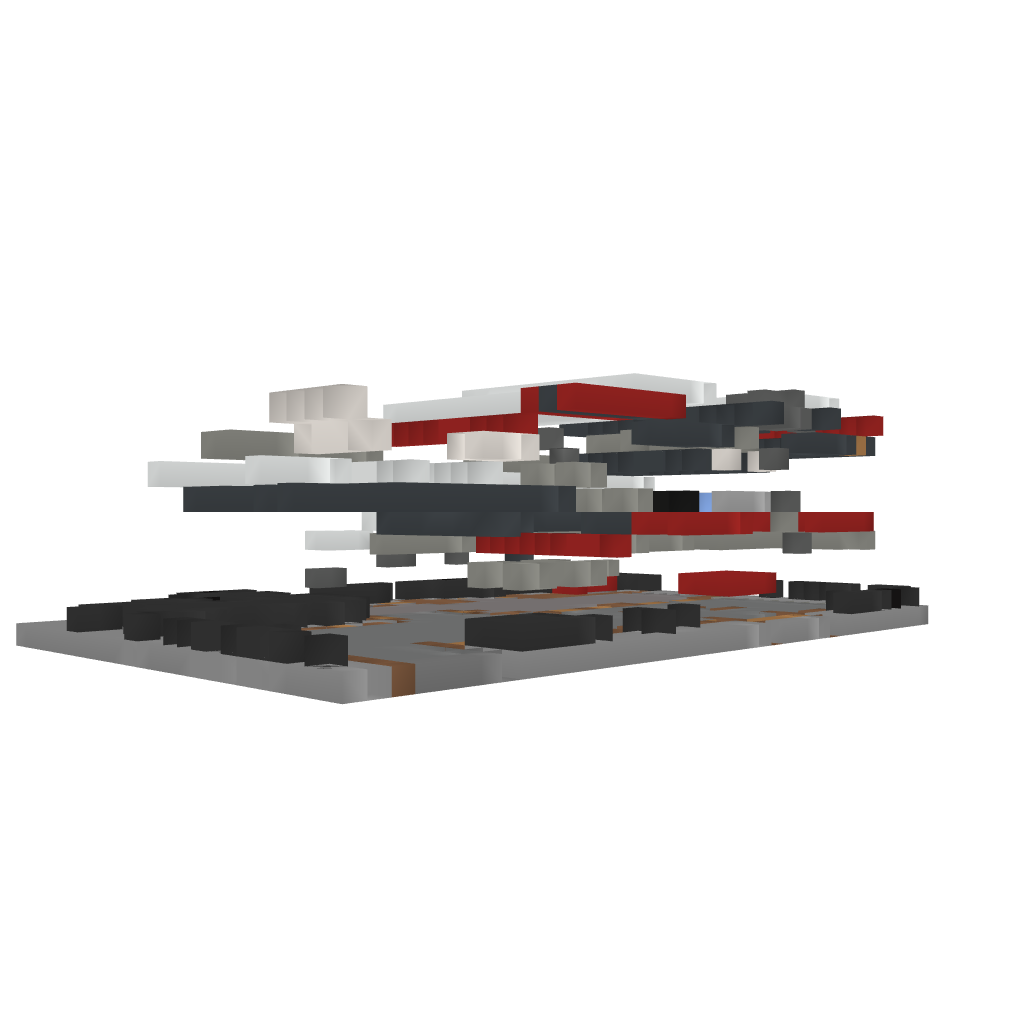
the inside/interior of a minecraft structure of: Ultra Modern Spawn By Areoki